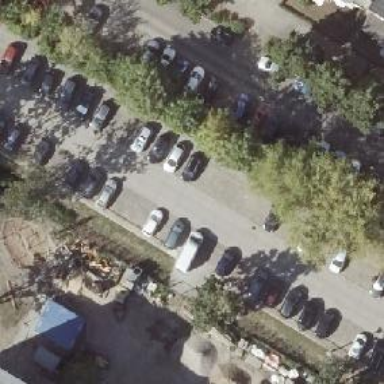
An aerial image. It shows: Parking area with compacted surface for park and ride.